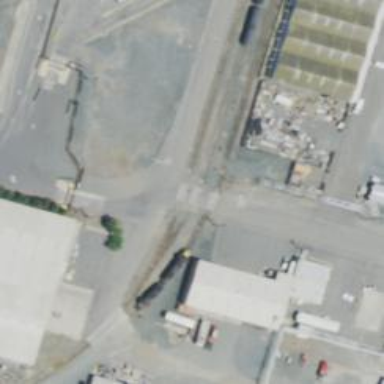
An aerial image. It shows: Railway spur service.